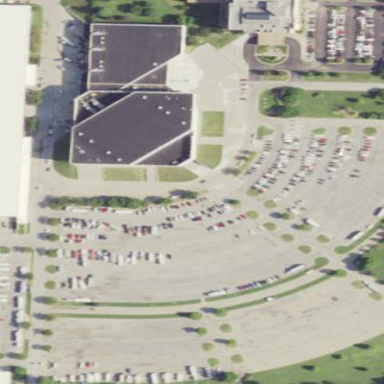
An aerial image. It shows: Exhibition centre in commercial area.